Aerial crown-view tile of a tropical tree (Barro Colorado Island, Panama), acquired 20250715:
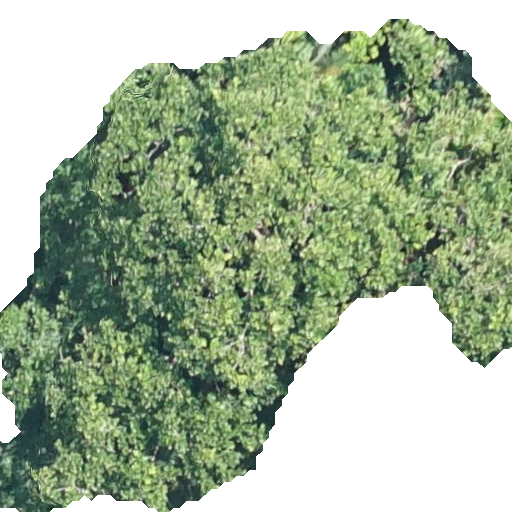
Species: Anacardium excelsum
GBIF accepted scientific name: Anacardium excelsum
Crown area: 267.646 m²